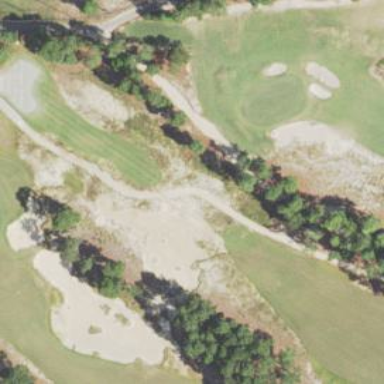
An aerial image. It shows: Golf bunker filled with natural sand.